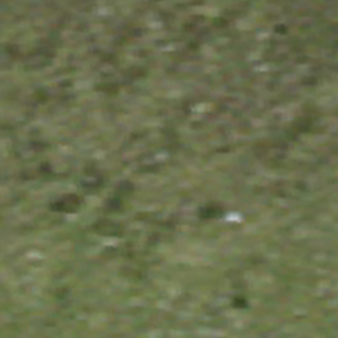
Label: other